Question: I am trying to use colab and googlemaps to display a heatmap image overlayed onto google maps. I did some research and found 2 possible solutions at this link but both solutions are not working.
<URL>
Maybe something has changed recently?
Here is my code:
'''
pip install gmplot
import gmplot
gmap1 = gmplot.GoogleMapPlotter(30.<PHONE>,
78.03219179999999, 13, apikey='AIzaSyBCyhpxDYIxIq9uINYxDK5aIjWSokUvsvY' )
gmap1.draw( "map11.html" )
import os
print(os.getcwd())
!ls
/content
map11.html sample_data
import IPython
IPython.display.HTML(filename='/content/map11.html')
nothing is displayed.
from IPython.display import IFrame
IFrame(src='/content/map11.html', width=900, height=600)
localhost refused to connect.
'''

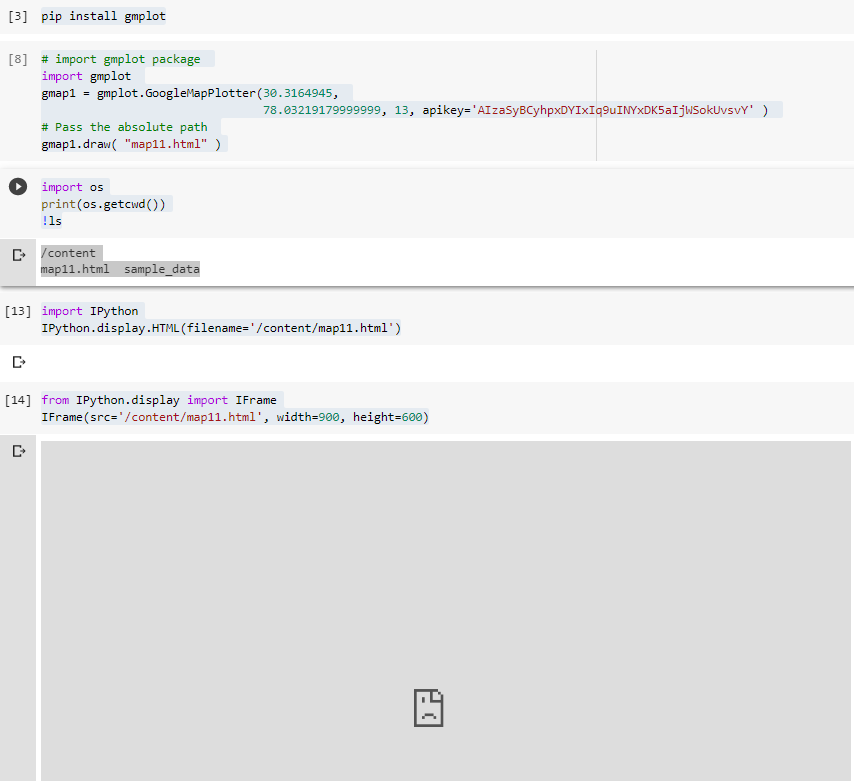
Answer: Your local browser cannot read a file from the remote VM filesystem. Instead of passing the HTML by filename, try displaying the HTML content directly:
'''
IPython.display.HTML(open('/content/map11.html').read())
'''